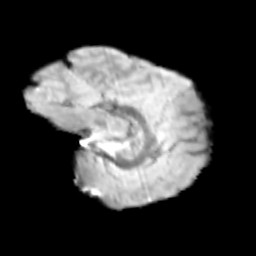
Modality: T2w
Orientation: sagittal
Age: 9
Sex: male
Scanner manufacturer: siemens
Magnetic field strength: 3 T
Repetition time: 3.8 s
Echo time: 0.07 s